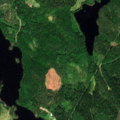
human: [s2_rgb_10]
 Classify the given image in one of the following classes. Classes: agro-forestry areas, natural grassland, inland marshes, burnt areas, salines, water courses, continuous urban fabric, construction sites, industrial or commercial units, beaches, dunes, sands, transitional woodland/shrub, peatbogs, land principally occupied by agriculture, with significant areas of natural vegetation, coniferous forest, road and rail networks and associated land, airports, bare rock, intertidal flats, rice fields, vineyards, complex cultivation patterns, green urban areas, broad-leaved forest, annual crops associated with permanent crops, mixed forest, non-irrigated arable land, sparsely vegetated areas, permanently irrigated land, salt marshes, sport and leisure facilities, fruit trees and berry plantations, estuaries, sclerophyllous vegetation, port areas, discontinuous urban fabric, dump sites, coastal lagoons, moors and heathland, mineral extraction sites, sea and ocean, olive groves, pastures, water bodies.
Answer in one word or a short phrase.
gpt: coniferous forest, mixed forest, water bodies